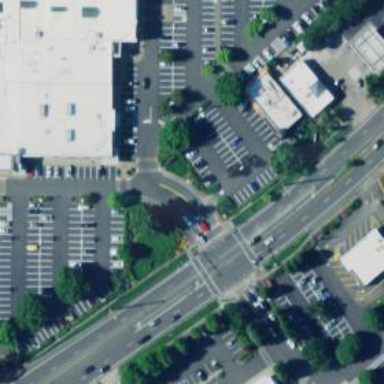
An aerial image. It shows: Solid stop line on the road marking.